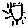
Label: sun